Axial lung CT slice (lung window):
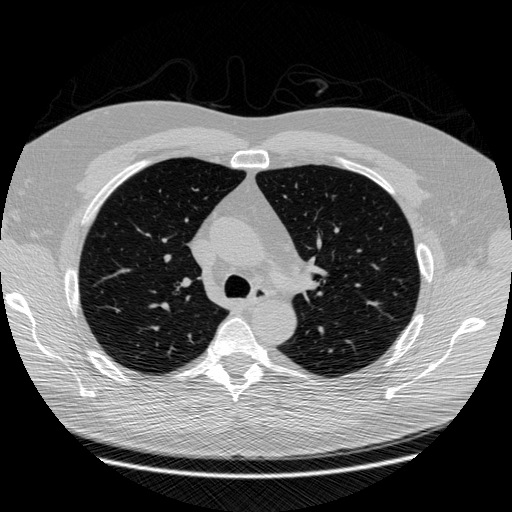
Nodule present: no